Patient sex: M
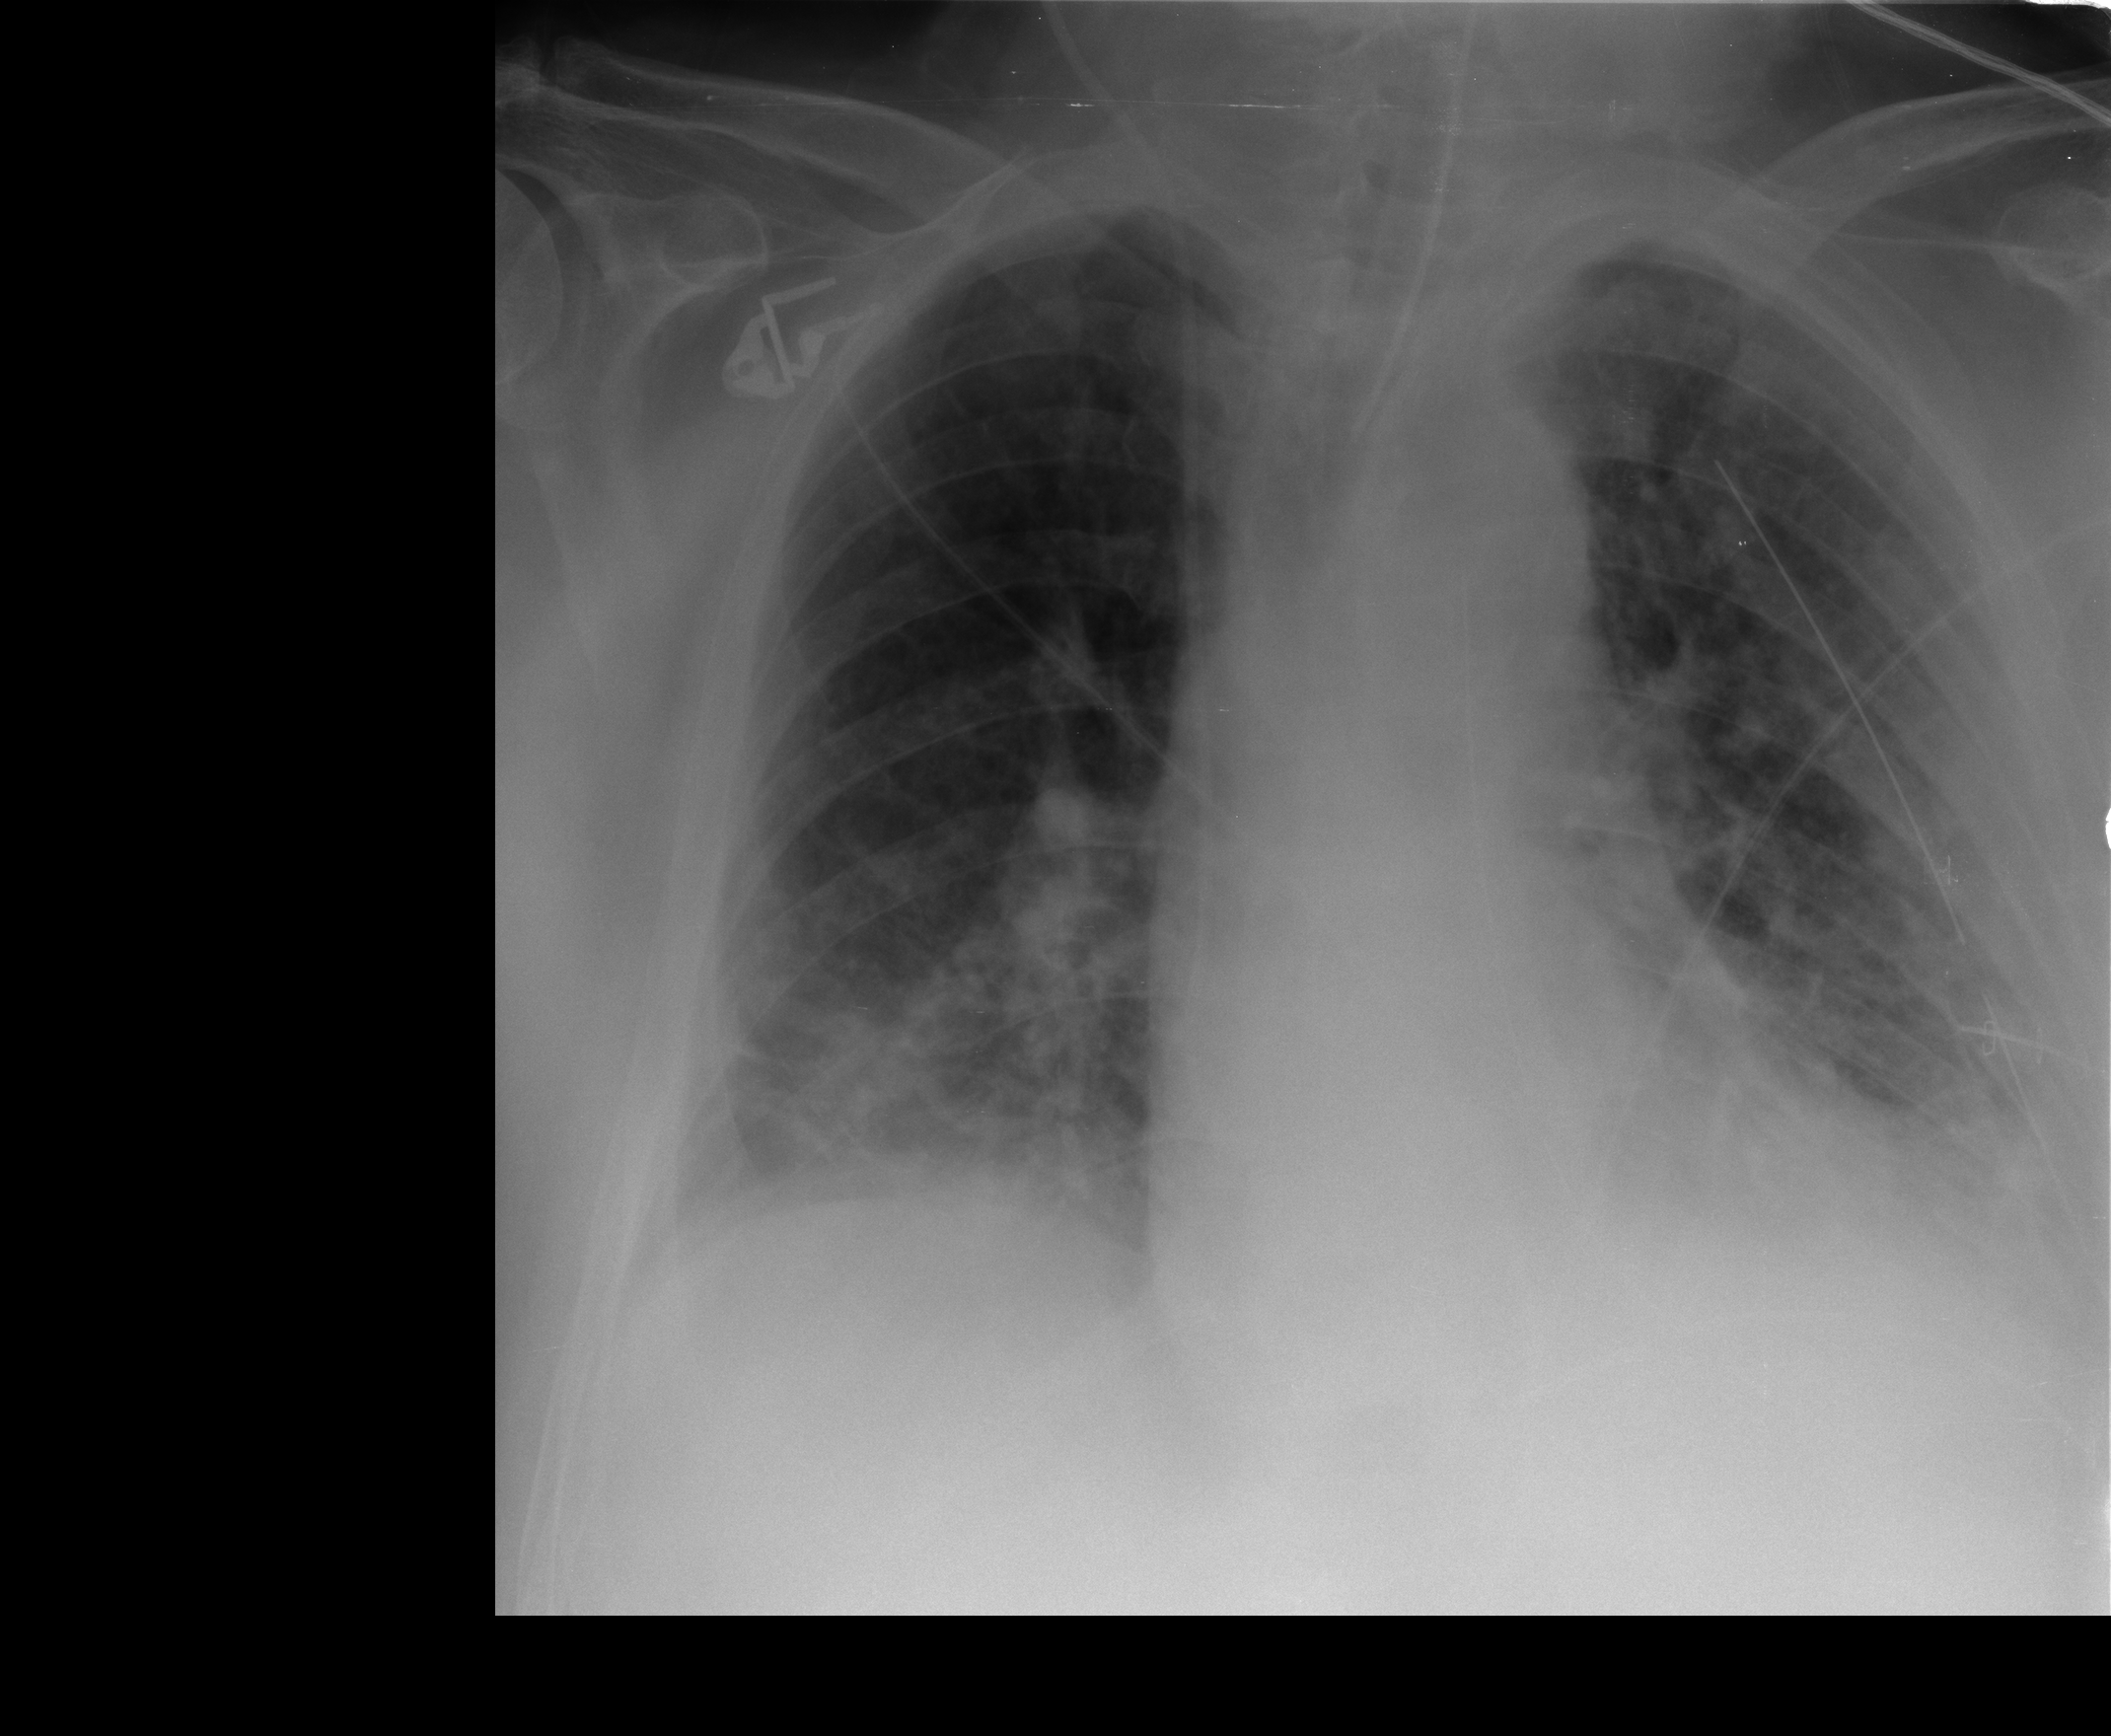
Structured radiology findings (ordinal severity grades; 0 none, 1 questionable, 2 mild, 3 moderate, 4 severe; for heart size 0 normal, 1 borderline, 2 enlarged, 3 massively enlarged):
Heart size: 2
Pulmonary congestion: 1
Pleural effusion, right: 2
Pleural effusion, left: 2
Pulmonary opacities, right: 0
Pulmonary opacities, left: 1
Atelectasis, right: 2
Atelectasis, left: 3